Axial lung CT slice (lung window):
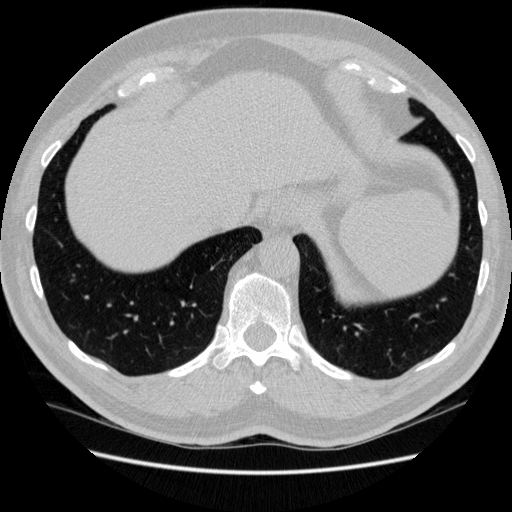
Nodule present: no